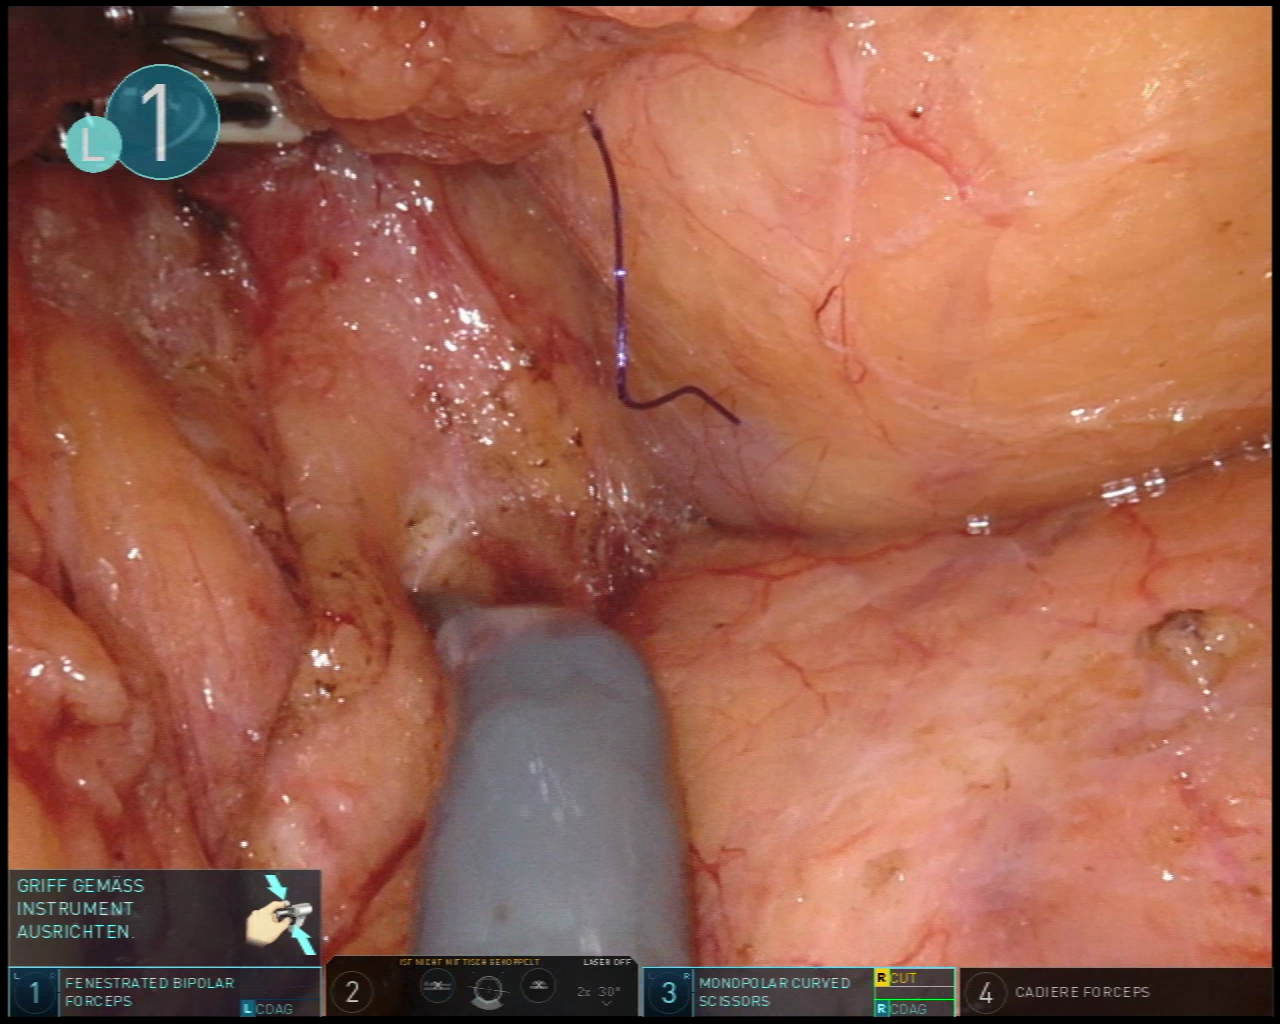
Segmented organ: pancreas
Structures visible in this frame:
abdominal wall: no
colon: yes
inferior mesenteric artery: no
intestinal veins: no
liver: no
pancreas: yes
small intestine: no
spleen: no
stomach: no
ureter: no
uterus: no
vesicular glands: no